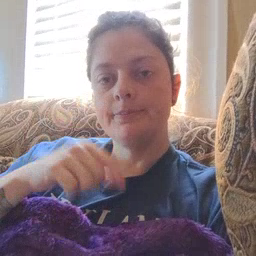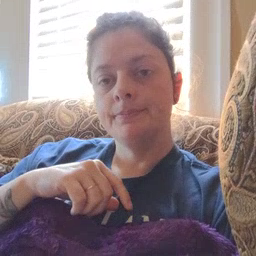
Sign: eye